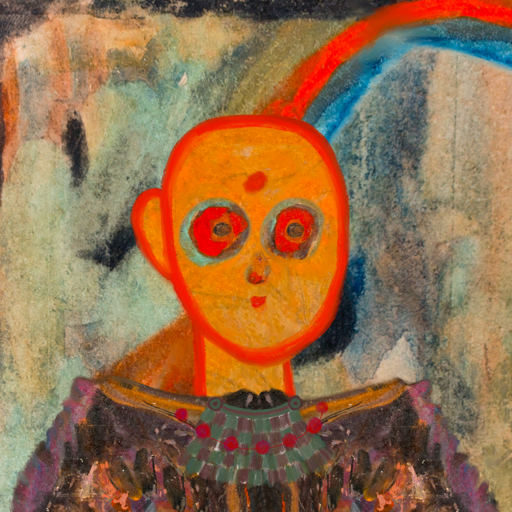
Background: Childish, Head And Neck Front: Sisters, Face Front: Sisters, Bust: Gypsy_Queen, Hair Front: Blank, Head Accessory: Blank, Second Necklace: After_Raid, Necklace: Irani_3, Baby: Blank